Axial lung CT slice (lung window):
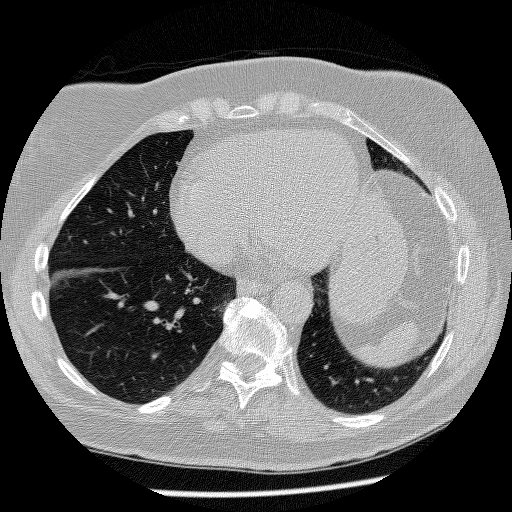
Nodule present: no